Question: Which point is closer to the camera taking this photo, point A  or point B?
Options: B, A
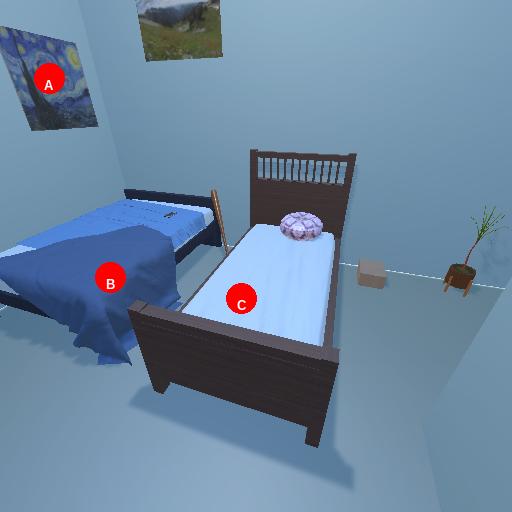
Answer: B